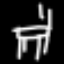
Label: chair